Question: Here is the main 'Spring Boot' class. I've configured 'WebMvcConfigurer' as below but it doesn't work as expected:

'''
package com.nishy.eea1rest;
import org.springframework.boot.SpringApplication;
import org.springframework.boot.autoconfigure.SpringBootApplication;
import org.springframework.context.annotation.Bean;
import org.springframework.context.annotation.Configuration;
import org.springframework.web.bind.annotation.RequestMapping;
import org.springframework.web.bind.annotation.RequestMethod;
import org.springframework.web.servlet.config.annotation.CorsRegistry;
import org.springframework.web.servlet.config.annotation.WebMvcConfigurer;
import javax.servlet.http.HttpServletResponse;
import javax.swing.table.TableRowSorter;
@Configuration
@SpringBootApplication
public class Eea1restApplication {
public static void main(String[] args) {
SpringApplication.run(Eea1restApplication.class, args);
}
@Bean
public WebMvcConfigurer corsConfigurer() {
return new WebMvcConfigurer() {
@Override
public void addCorsMappings(CorsRegistry registry) {
registry.addMapping("/books")
.allowedOrigins("*")
.allowedMethods("PUT", "DELETE")
.allowedHeaders("*")
.exposedHeaders("content-type")
.allowCredentials(false).maxAge(3600);
}
};
}
}
'''
controller in my controller I have added cross origin annotations
'''
package com.nishy.eea1rest;
import org.springframework.beans.factory.annotation.Autowired;
import org.springframework.context.annotation.Configuration;
import org.springframework.web.bind.annotation.*;
import javax.servlet.http.HttpServletResponse;
import java.util.List;
import java.util.Optional;
@RestController
@CrossOrigin(origins = "*",allowedHeaders = "*")
public class Controller {
@Autowired
bookrepo repo;
@GetMapping(path="/books")
public List<Books> getAllBooks(){
return repo.findAll();
}
@PostMapping(path="/books")
public Books addbooks(@RequestBody Books books){
repo.save(books);
return books;
}
@GetMapping("/books/{id}")
Optional<Books> one(@PathVariable int id) {
return repo.findById(id);
}
@PutMapping("/books")
public Books updatebook(@RequestBody Books books, @PathVariable int id) {
return repo.findById(id)
.map(bookss -> {
bookss.setTitle(books.getTitle());
bookss.setRating(books.getRating());
return repo.save(bookss);
})
.orElseGet(() -> {
books.setId(id);
return repo.save(books);
});
}
@DeleteMapping("/books")
public void deleteEmployee(@PathVariable int id) {
repo.deleteById(id);
}}
'''
The Entity class is configured by Java and Lombok annotations like below:
'''
import javax.persistence.Column;
import javax.persistence.Entity;
import javax.persistence.GeneratedValue;
import javax.persistence.Id;
@Entity
@NoArgsConstructor
@AllArgsConstructor
@Getter
@Setter
@ToString
public class Books {
@Id
@GeneratedValue
private int id;
@Column
private String title;
@Column
private String rating;
}
'''
Front-end side is written with 'reactjs'. The back-end base URL is 'http://localhost:8080'
'''
import React, { Component } from 'react';
import axios from 'axios';
import { Input, FormGroup, Label, Modal, ModalHeader, ModalBody, ModalFooter, Table, Button } from 'reactstrap';
class App extends Component {
state = {
books: [],
newBookData: {
title: '',
rating: ''
},
editBookData: {
id: '',
title: '',
rating: ''
},
newBookModal: false,
editBookModal: false
}
componentWillMount() {
this._refreshBooks();
}
toggleNewBookModal() {
this.setState({
newBookModal: ! this.state.newBookModal
});
}
toggleEditBookModal() {
this.setState({
editBookModal: ! this.state.editBookModal
});
}
addBook() {
axios.post('http://localhost:8080/books', this.state.newBookData).then((response) => {
let { books } = this.state;
books.push(response.data);
this.setState({ books, newBookModal: false, newBookData: {
title: '',
rating: ''
}});
});
}
updateBook() {
let { title, rating } = this.state.editBookData;
axios.put('http://localhost:8080/books' + this.state.editBookData.id, {
title, rating
}).then((response) => {
this._refreshBooks();
this.setState({
editBookModal: false, editBookData: { id: '', title: '', rating: '' }
})
});
}
editBook(id, title, rating) {
this.setState({
editBookData: { id, title, rating }, editBookModal: ! this.state.editBookModal
});
}
deleteBook(id) {
axios.delete('http://localhost:8080/books' + id ).then((response) => {
this._refreshBooks();
});
}
_refreshBooks() {
axios.get('http://localhost:8080/books').then((response) => {
this.setState({
books: response.data
})
});
}
render() {
let books = this.state.books.map((book) => {
return (
<tr key={book.id}>
<td>{book.id}</td>
<td>{book.title}</td>
<td>{book.rating}</td>
<td>
<Button color="success" size="sm" className="mr-2" onClick={this.editBook.bind(this, book.id, book.title, book.rating)}>Edit</Button>
<Button color="danger" size="sm" onClick={this.deleteBook.bind(this, book.id)}>Delete</Button>
</td>
</tr>
)
});
return (
<div className="App container">
<h1>Books App</h1>
<Button className="my-3" color="primary" onClick={this.toggleNewBookModal.bind(this)}>Add Book</Button>
<Modal isOpen={this.state.newBookModal} toggle={this.toggleNewBookModal.bind(this)}>
<ModalHeader toggle={this.toggleNewBookModal.bind(this)}>Add a new book</ModalHeader>
<ModalBody>
<FormGroup>
<Label for="title">Title</Label>
<Input id="title" value={this.state.newBookData.title} onChange={(e) => {
let { newBookData } = this.state;
newBookData.title = e.target.value;
this.setState({ newBookData });
}} />
</FormGroup>
<FormGroup>
<Label for="rating">Rating</Label>
<Input id="rating" value={this.state.newBookData.rating} onChange={(e) => {
let { newBookData } = this.state;
newBookData.rating = e.target.value;
this.setState({ newBookData });
}} />
</FormGroup>
</ModalBody>
<ModalFooter>
<Button color="primary" onClick={this.addBook.bind(this)}>Add Book</Button>{' '}
<Button color="secondary" onClick={this.toggleNewBookModal.bind(this)}>Cancel</Button>
</ModalFooter>
</Modal>
<Modal isOpen={this.state.editBookModal} toggle={this.toggleEditBookModal.bind(this)}>
<ModalHeader toggle={this.toggleEditBookModal.bind(this)}>Edit a new book</ModalHeader>
<ModalBody>
<FormGroup>
<Label for="title">Title</Label>
<Input id="title" value={this.state.editBookData.title} onChange={(e) => {
let { editBookData } = this.state;
editBookData.title = e.target.value;
this.setState({ editBookData });
}} />
</FormGroup>
<FormGroup>
<Label for="rating">Rating</Label>
<Input id="rating" value={this.state.editBookData.rating} onChange={(e) => {
let { editBookData } = this.state;
editBookData.rating = e.target.value;
this.setState({ editBookData });
}} />
</FormGroup>
</ModalBody>
<ModalFooter>
<Button color="primary" onClick={this.updateBook.bind(this)}>Update Book</Button>
<Button color="secondary" onClick={this.toggleEditBookModal.bind(this)}>Cancel</Button>
</ModalFooter>
</Modal>
<Table>
<thead>
<tr>
<th>#</th>
<th>Title</th>
<th>Rating</th>
<th>Actions</th>
</tr>
</thead>
<tbody>
{books}
</tbody>
</Table>
</div>
);
}
}
export default App;
'''
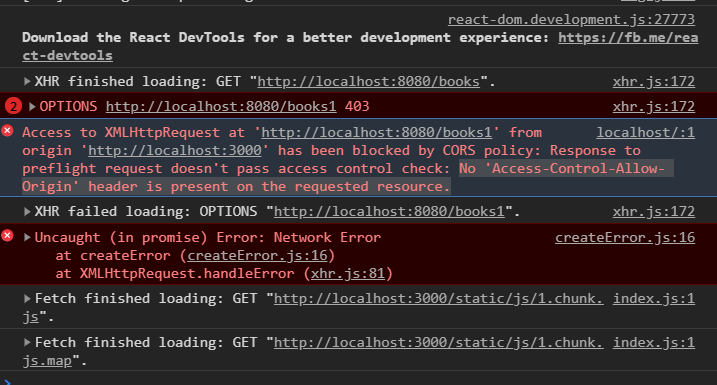
Answer: The problem is in your front-end side.
The point is that you should concatenate the 'url' ('http://localhost:8080/books') and 'id', with the '/' like below:
'''
deleteBook(id) {
axios.delete('http://localhost:8080/books' + '/' + id ).then((response) => {
this._refreshBooks();
});
}
'''
All other methods are sending the requests to the wrong URL too which should be refactored as well.
In response to your comment, you should provide the 'id' variable in 'deleteEmployee' method in your Spring Boot Controller:
'''
@RestController
@CrossOrigin(origins = "*",allowedHeaders = "*")
public class Controller {
@DeleteMapping("/books/{id}")
public void deleteEmployee(@PathVariable int id) {
repo.deleteById(id);
}}
'''